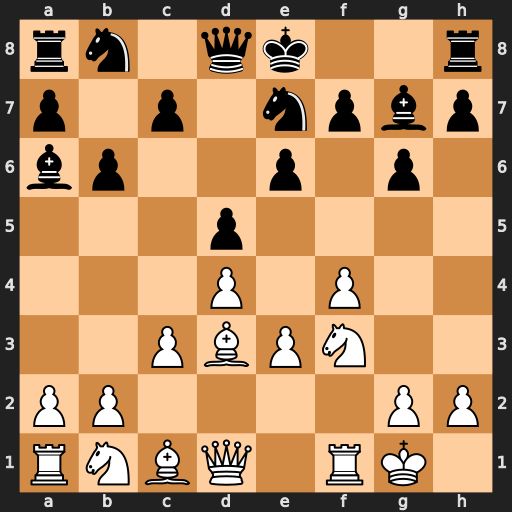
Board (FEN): rn1qk2r/p1p1npbp/bp2p1p1/3p4/3P1P2/2PBPN2/PP4PP/RNBQ1RK1
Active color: w
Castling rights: kq
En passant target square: -
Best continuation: Bxa6 Nxa6 Qa4+ Qd7 Qxa6